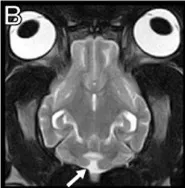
Magnetic resonance T2-weighted images of Cases 1-3. Dorsal.
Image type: radiology (mri)